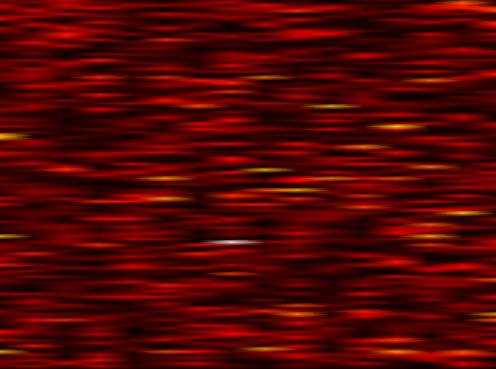
Label: FBMC